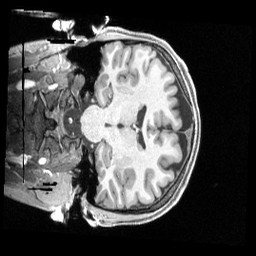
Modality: T1w
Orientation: coronal
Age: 23
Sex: female
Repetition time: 2.4 s
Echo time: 0.00222 s